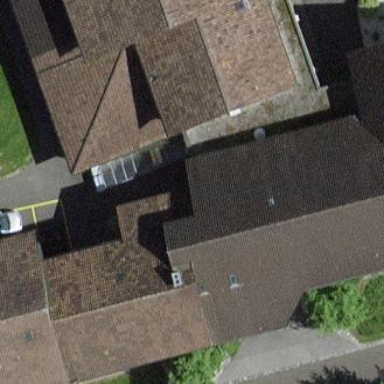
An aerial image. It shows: School building.